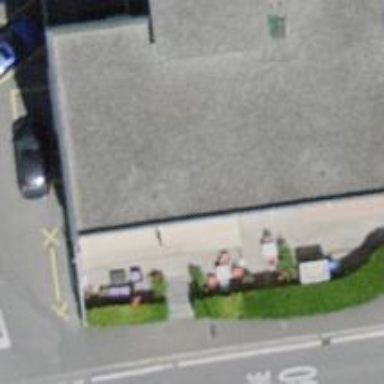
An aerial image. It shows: Café.